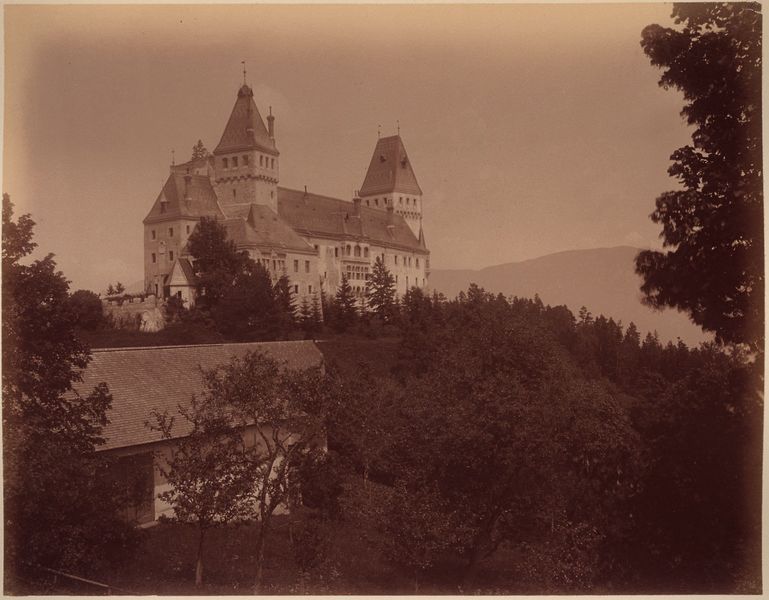
Titel: Aspangbahn: Wartenstein
Künstler: Amand Helm
Standort: Wien
Institution: Albertina, Wien
Schlagwörter: baum, berg, himmel, weiß, bäume, landschaft, abend, braun, fenster, hintergrund, schwarz, ausblick, dach, gebäude, gras, haus, rot, schloss, wiese, zaun, alt, architektur, stein, ast, horizont, häuser, hügel, natur, stamm, brüstung, hütte, wald, kamin, kamine, schornstein, turm, garten, balkon, fassade, fahne, berge, hang, dächer, giebel, mauer, ziegel, dunst, nebel, bauernhof, sepia, tor, zinnen, foto, fotografie, photographie, symetrie, burg, scheune, türme, festung, schwarz-weiss, tanne, mauern, mittelalter, nadelbäume, obstbäume, etagen, herrenhaus, gebirgslandschaft, fotographie, aufnahme, bauwerk, neoromanik, türm, dämmrig, rotstichig, obstwiese, söller, bergsattel